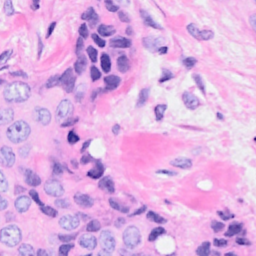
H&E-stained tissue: Breast